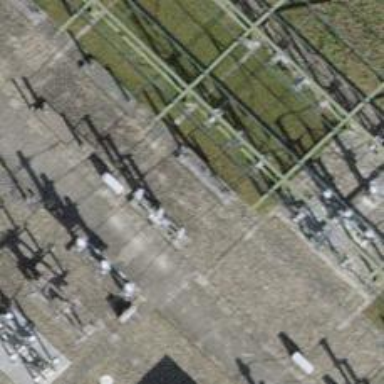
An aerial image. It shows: Insulator used in power systems.